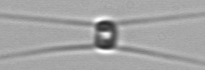
Label: Chaetoceros_similis